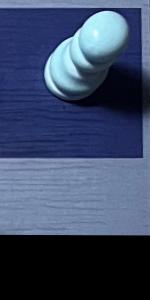
Label: Empty